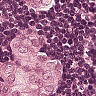
Metastatic tissue present: yes